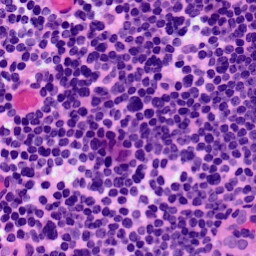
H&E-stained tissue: LymphNode